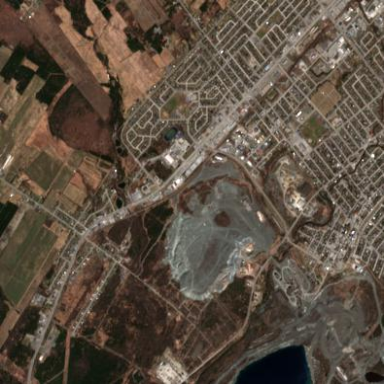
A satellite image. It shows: Industrial solid depot used as landfill.